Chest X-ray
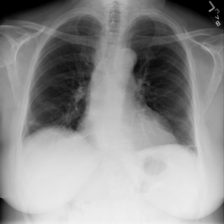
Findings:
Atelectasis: negative
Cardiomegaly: negative
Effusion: negative
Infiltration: negative
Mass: negative
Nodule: negative
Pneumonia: negative
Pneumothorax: negative
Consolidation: negative
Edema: negative
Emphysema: negative
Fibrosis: negative
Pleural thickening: negative
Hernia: negative